Question: I have a question, hopefully someone in the forum could give some help here. I am able to pull data from Soap API call to SQL Server table (xml data type field actually) via Copy Data Activity. The pipeline that runs this process is metadata driven, so how could I write other parameters in the same SQL Server table for the same run? I am using a Copy Data Activity to load XML data to SQL Server table but in Mapping tab I am not able to select other parameters in order to point them to others SQL table columns.
In addition, I am using a ForEach Activity in order the Copy Data Activity iterates for several values of one column on SQL Server table.
I will appreciate any advice on this.
Thanks
David
Thank you for your interest, I will try to be more explicit with this image: Hopefully this clarify a little bit. Given the current escenario, how could I pass StoreId and CustomerNumber parameters to the table Stage.XmlDataTable?
Taking in to account in the mapping step I am just able to map XML data from the current API call and then write it into Stage.XmlDataTable - XmlData column.
Thanks in advance David

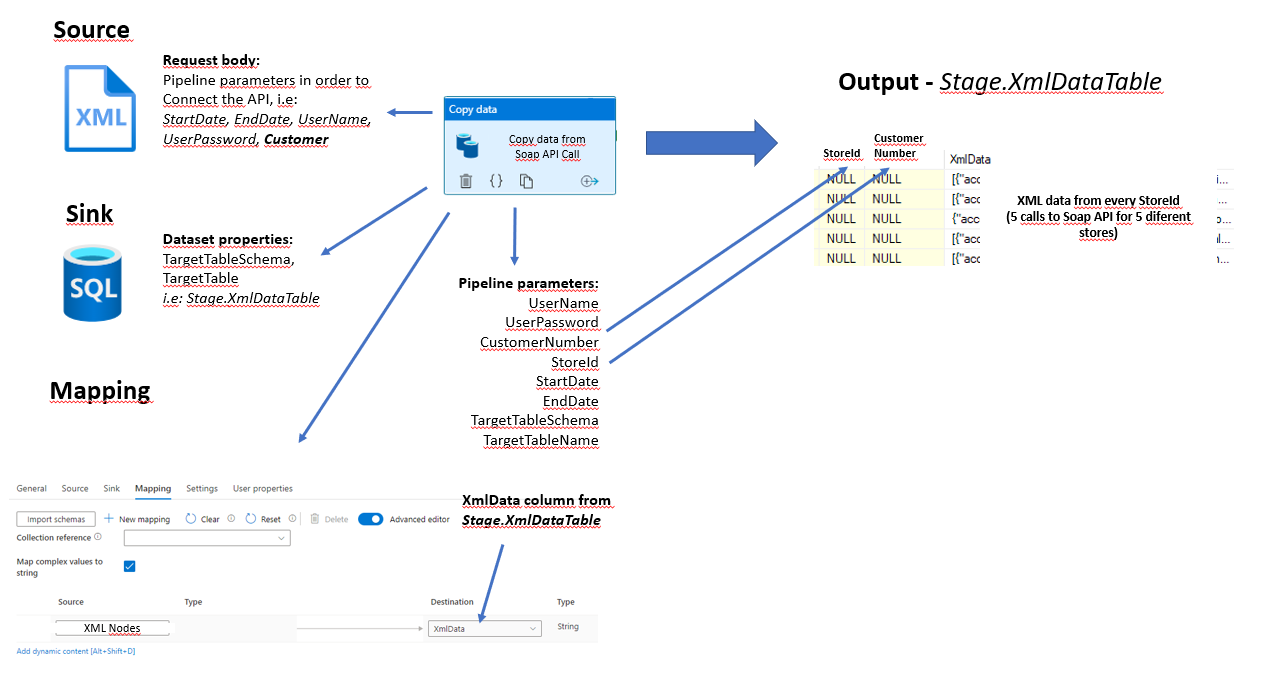
Answer: You can add your parameters using Additional Columns in the 'Copy data' activity Source.
<URL>
When you import schema in mapping you can see the additional columns added in source.
<URL>
Refer to this MS document for more details on <URL>.